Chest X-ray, PA view. Patient: 54 years old, sex M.
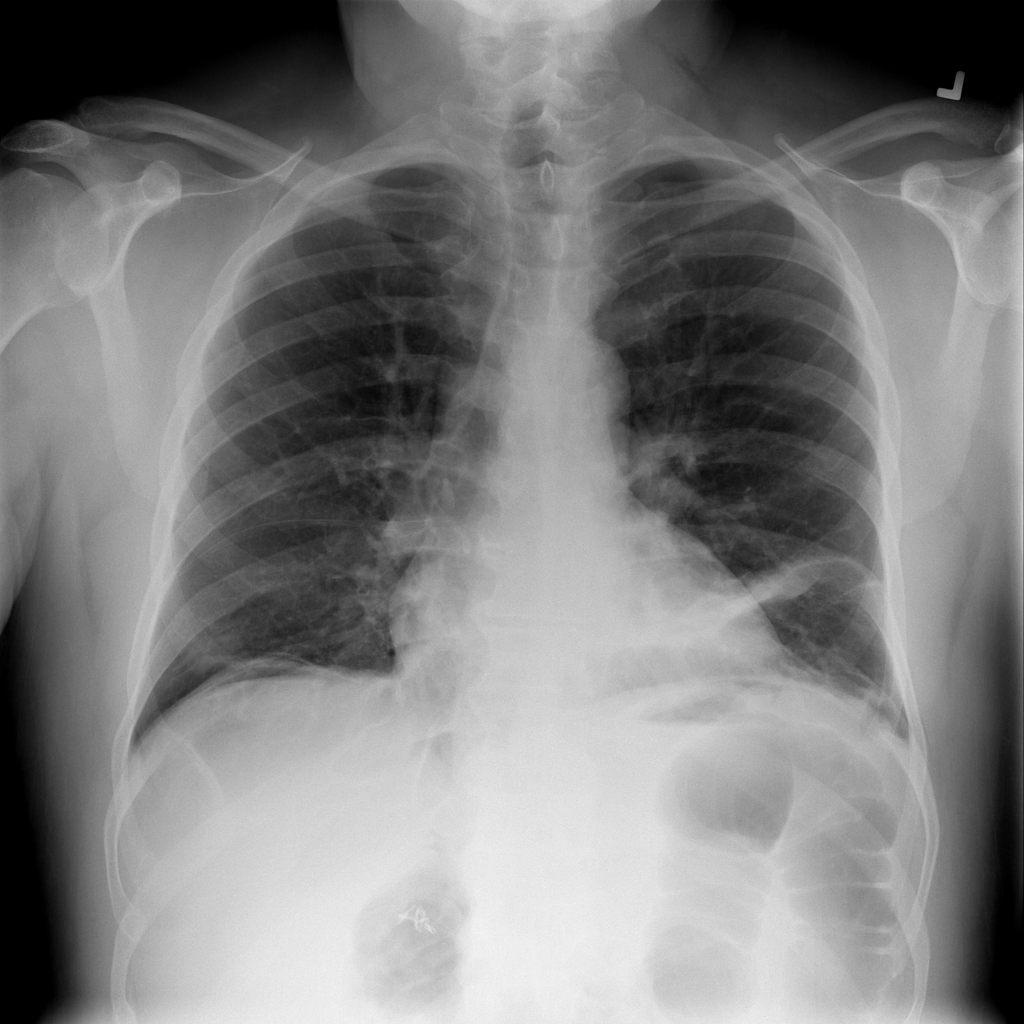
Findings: Atelectasis